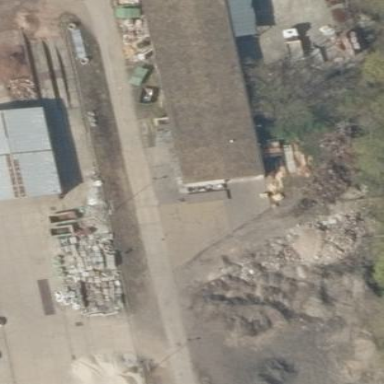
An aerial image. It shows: Industrial building.